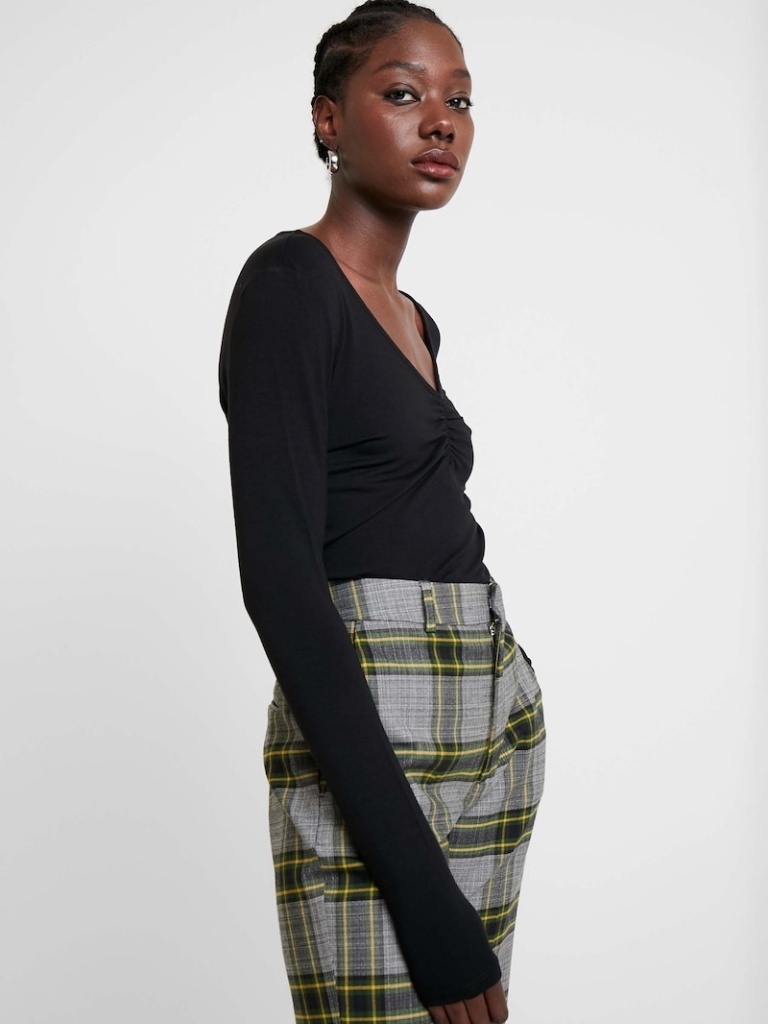
jersey tight a long-sleeved with the sleeves down hip length Fully Tucked in v-neck blouse